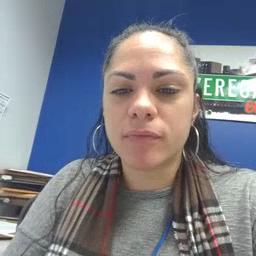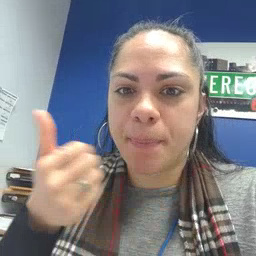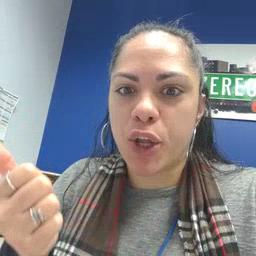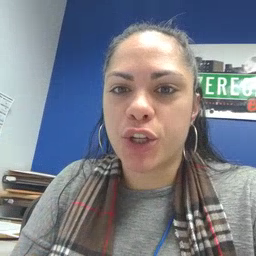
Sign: better